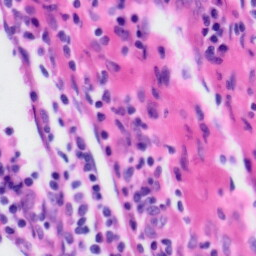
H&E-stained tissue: Tonsil